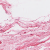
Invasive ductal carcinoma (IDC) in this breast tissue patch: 0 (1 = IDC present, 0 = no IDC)